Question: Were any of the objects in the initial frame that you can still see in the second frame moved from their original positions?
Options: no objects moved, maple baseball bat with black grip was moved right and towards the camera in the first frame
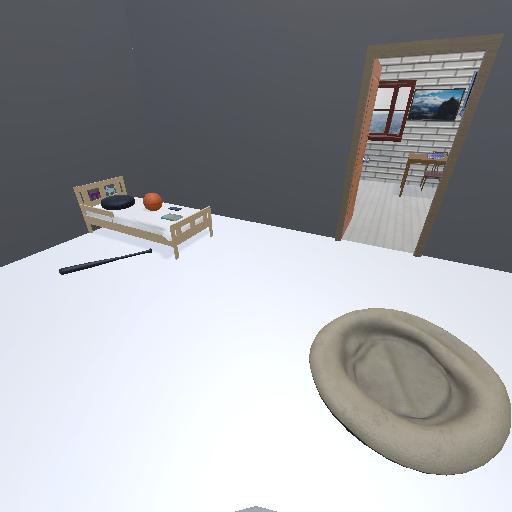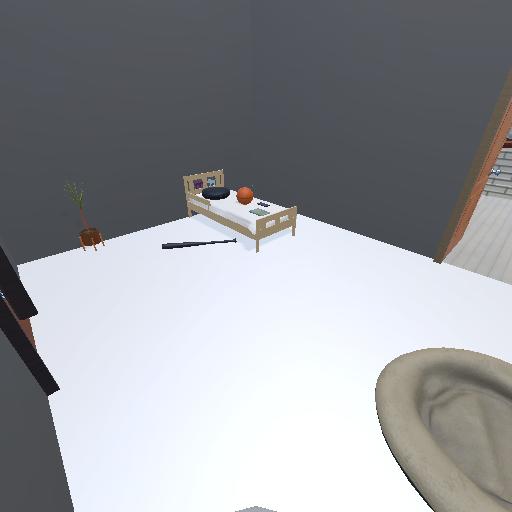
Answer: no objects moved